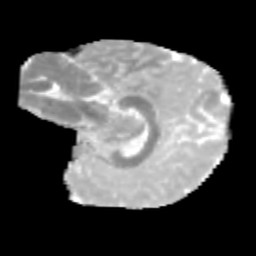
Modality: MD
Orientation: sagittal
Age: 11
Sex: male
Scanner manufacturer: siemens
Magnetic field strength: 3 T
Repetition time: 3.8 s
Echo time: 0.07 s